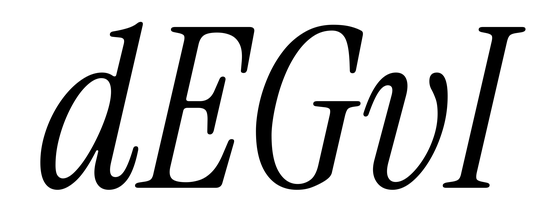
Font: InstrumentSerif-Italic